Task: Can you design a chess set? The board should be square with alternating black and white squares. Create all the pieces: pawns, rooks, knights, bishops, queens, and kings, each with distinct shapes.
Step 5227:
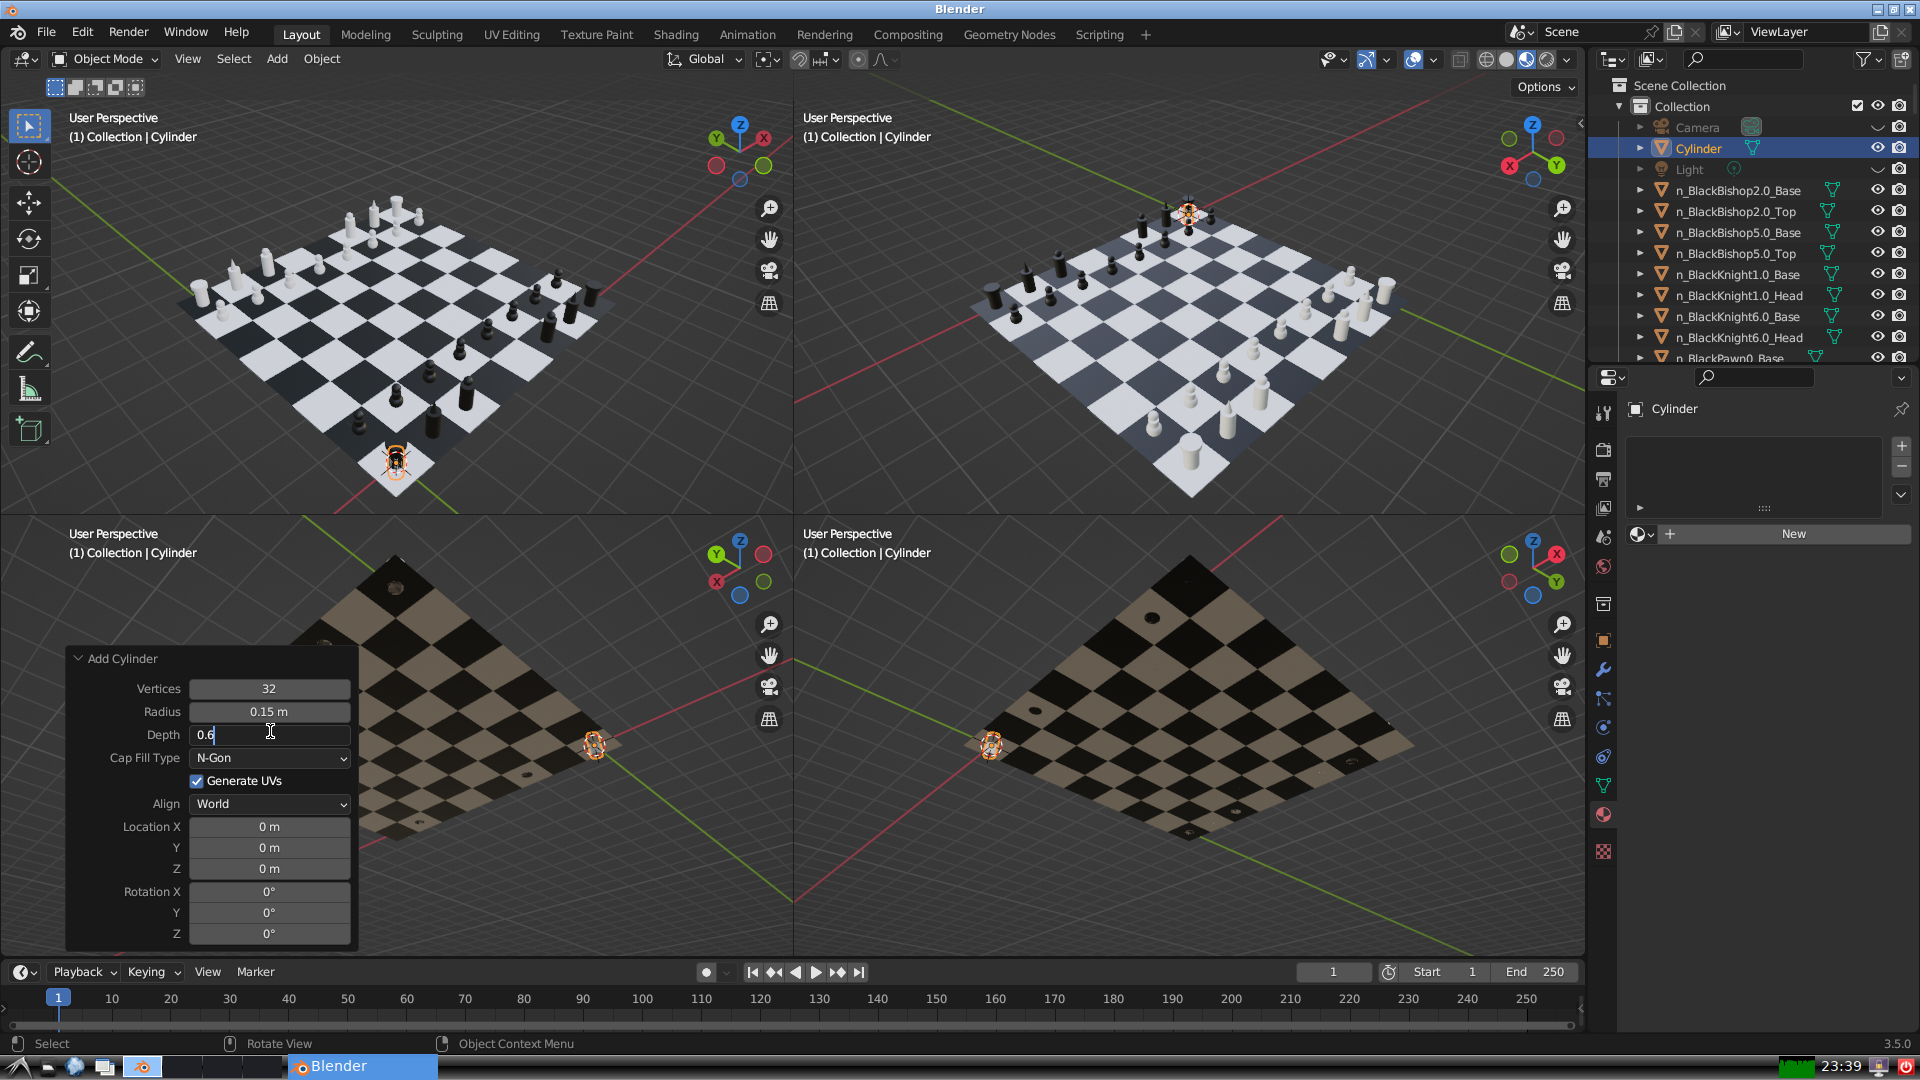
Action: {"key_press": ['Return']}